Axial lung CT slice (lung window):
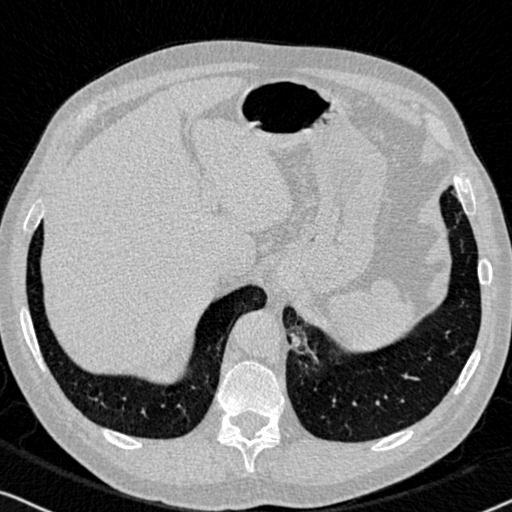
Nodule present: no